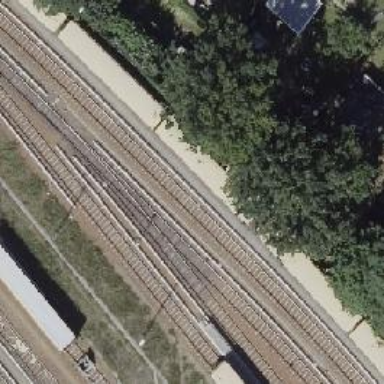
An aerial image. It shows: Yard used for service activities. There is electrified light rail track in the area.